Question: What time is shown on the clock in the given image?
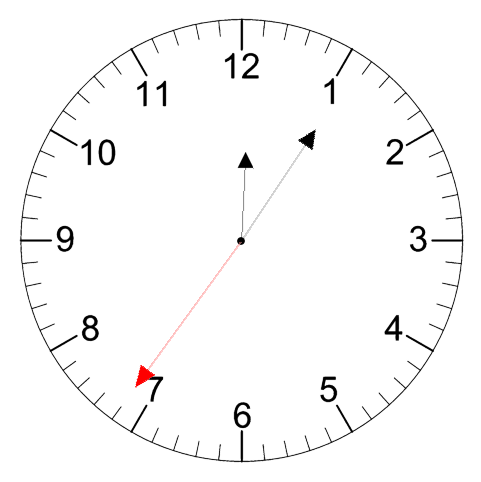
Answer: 12:05:36